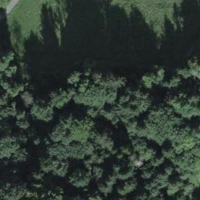
EUNIS habitat code: 43
Species observed at this site:
Filipendula ulmaria